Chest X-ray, PA view. Patient: 67 years old, sex F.
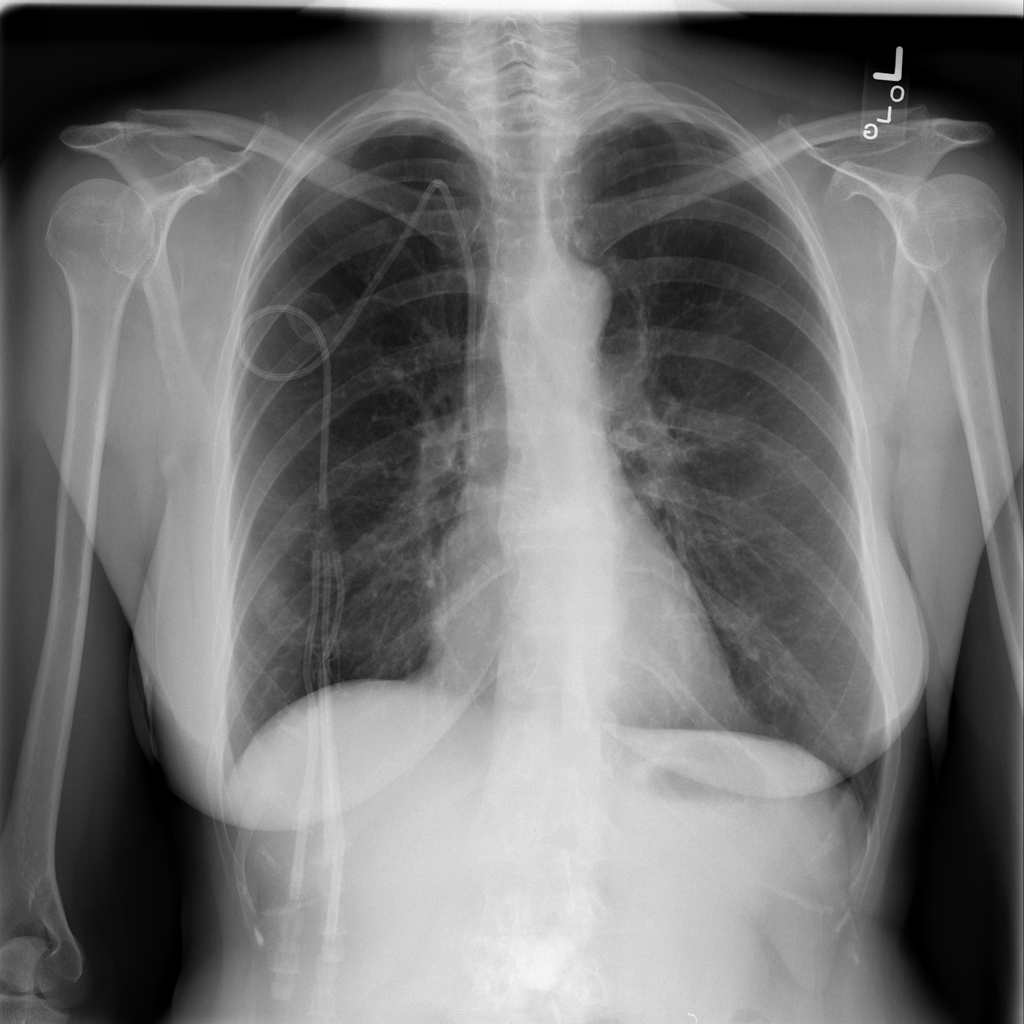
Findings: No Finding